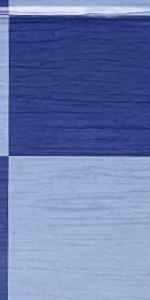
Label: Empty